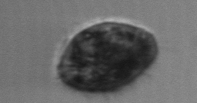
Label: Pleuronema